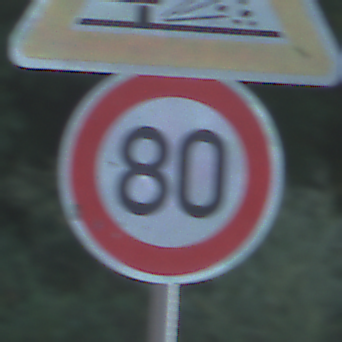
Verkehrszeichen: Geschwindigkeit80
Zusatzzeichen oben: SplittSchotter
Umgebung: Outdoor, RoadRail
Tageszeit: MorningAfternoon
Wetter: Clear
Licht: Natural
Jahreszeit: NotSpecified
Kontrast: HighContrast